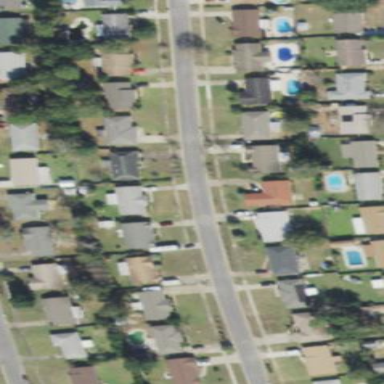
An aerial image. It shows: Residential area consisting of single-family homes.